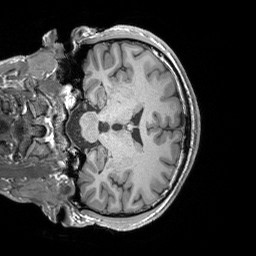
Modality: T1w
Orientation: coronal
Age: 23